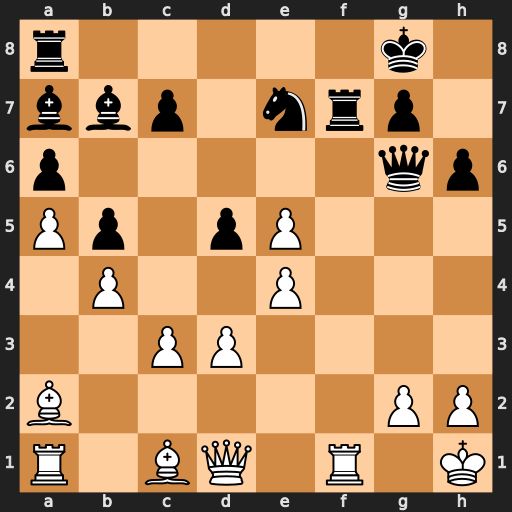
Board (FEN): r5k1/bbp1nrp1/p5qp/Pp1pP3/1P2P3/2PP4/B5PP/R1BQ1R1K
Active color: w
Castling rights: -
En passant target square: d6
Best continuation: exd6